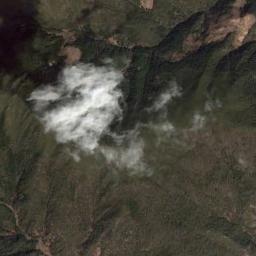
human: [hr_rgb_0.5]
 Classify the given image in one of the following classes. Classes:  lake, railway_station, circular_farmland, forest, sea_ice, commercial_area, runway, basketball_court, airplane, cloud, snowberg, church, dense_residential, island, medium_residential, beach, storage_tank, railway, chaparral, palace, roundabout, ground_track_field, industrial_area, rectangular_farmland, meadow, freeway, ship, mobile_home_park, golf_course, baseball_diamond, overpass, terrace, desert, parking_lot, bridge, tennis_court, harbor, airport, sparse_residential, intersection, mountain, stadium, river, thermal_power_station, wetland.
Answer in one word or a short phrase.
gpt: cloud